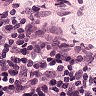
Metastatic tissue present: no